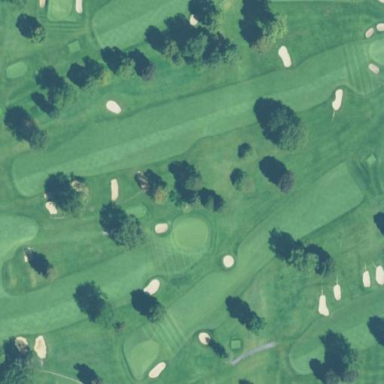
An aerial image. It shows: Grassy area designated as golf fairway.